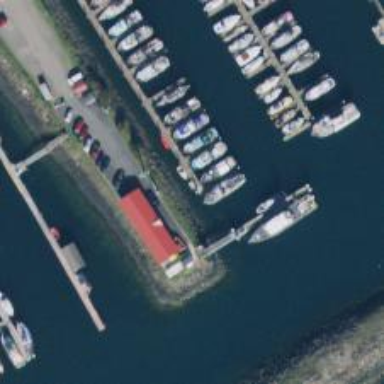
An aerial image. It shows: Man-made pier.